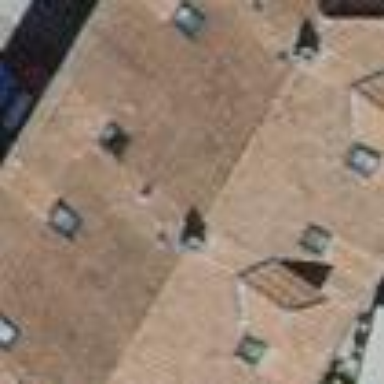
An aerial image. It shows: Residential building with gabled roof covered in maroon roof tiles. The roof orientation is across the building.